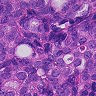
Metastatic tissue present: yes